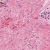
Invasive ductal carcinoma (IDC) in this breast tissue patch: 0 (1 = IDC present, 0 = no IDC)